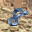
Label: 8